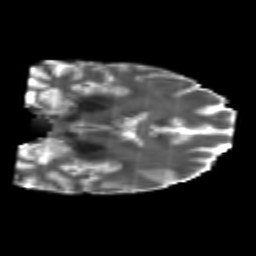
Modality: T2w
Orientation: coronal
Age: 35
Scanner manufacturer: philips
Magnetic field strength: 3 T
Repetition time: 8.705 s
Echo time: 0.1273 s